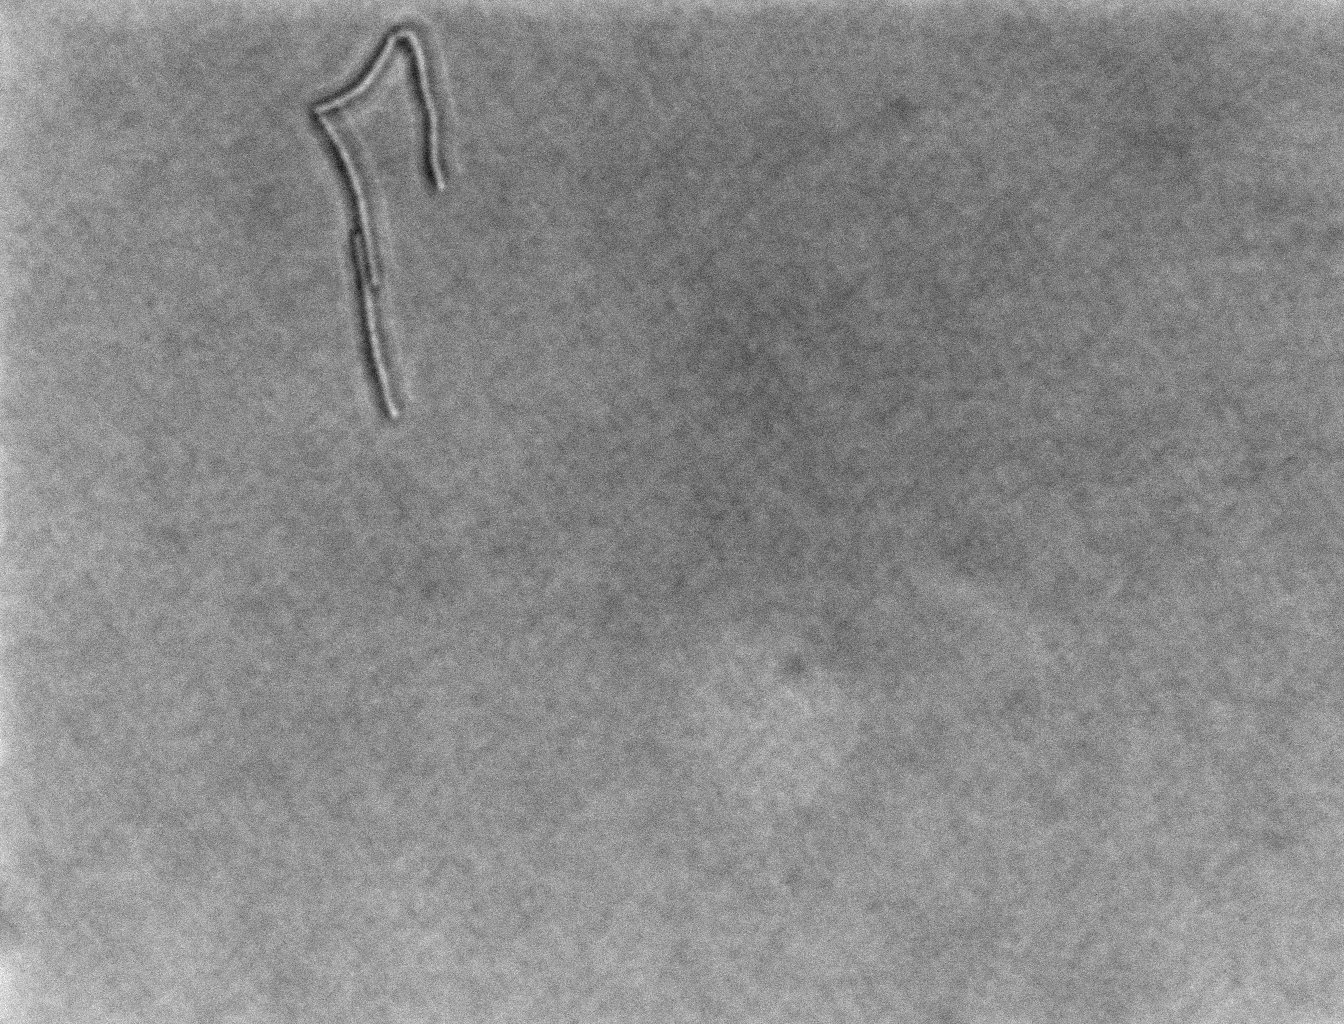
various_fewshot